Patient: sex M, age 61
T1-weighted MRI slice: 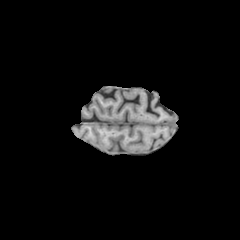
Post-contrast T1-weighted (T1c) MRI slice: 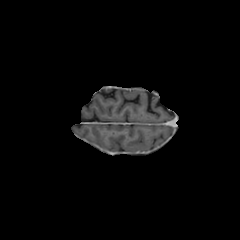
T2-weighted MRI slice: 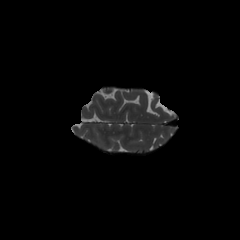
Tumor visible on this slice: no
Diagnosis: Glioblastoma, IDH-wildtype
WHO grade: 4